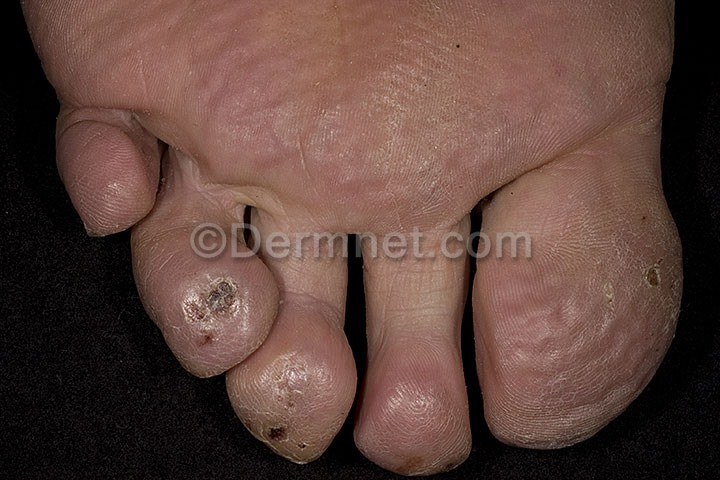
Disease: Lupus and other Connective Tissue diseases